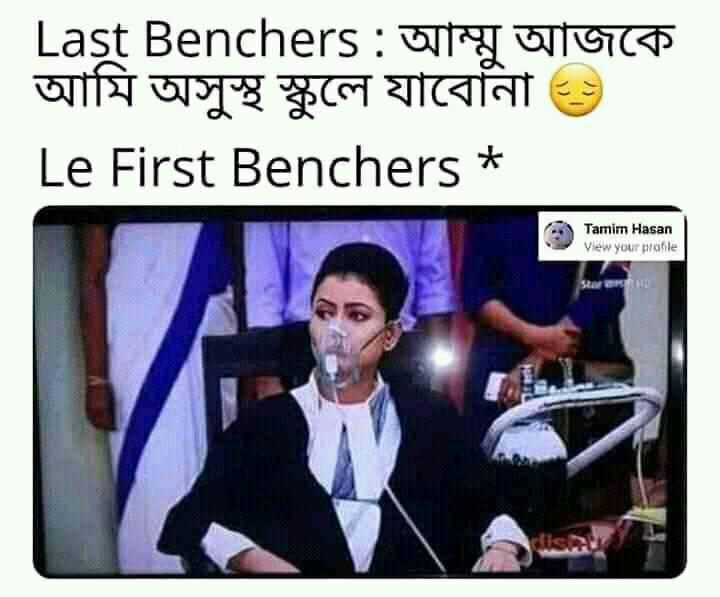
Caption: Last Benchers: আম্মু আজকে আমি অসুস্থ স্কুলে যাবোনা      Le First Benchers*
Label: non-hate